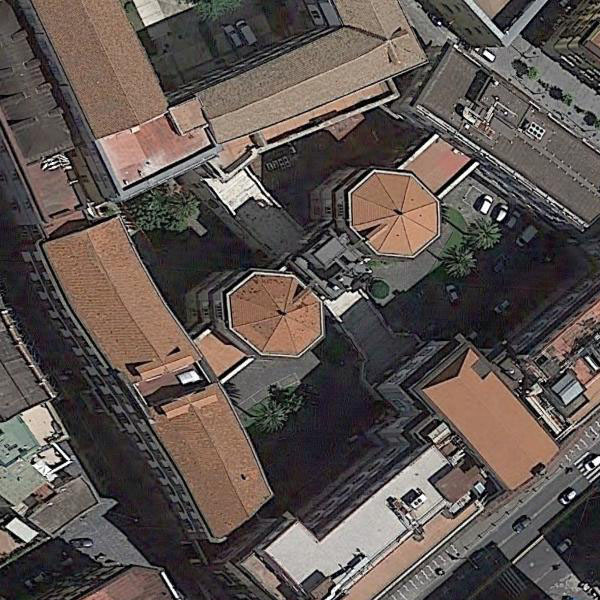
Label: Church